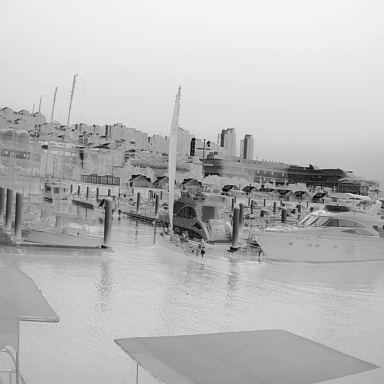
There are six objects shown in the infrared image, including three sailboats, and three canoes.